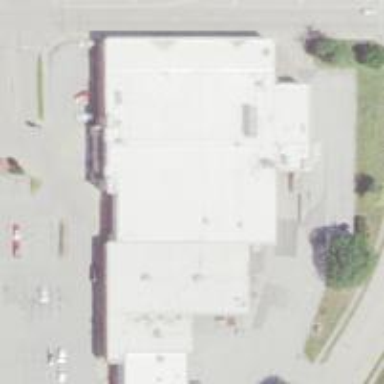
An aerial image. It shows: Supermarket.